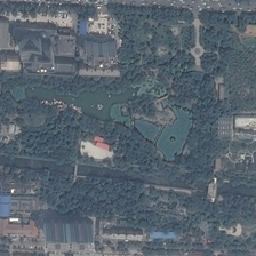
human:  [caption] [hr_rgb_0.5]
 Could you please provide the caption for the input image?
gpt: the park with dense trees and a pond is next to a road .

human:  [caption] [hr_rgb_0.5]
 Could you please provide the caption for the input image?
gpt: Some lotus lakes are in the center of the park full of parks.

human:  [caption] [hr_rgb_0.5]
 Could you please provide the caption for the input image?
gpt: a park is located between a river and a road with lines of cars  which is surrounded by office buildings .

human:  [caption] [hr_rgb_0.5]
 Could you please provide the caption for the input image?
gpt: this green peaceful park with a green pond in it sits next to a residential area .

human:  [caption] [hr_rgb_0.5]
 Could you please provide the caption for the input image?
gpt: There is a lotus lake in the center of the park. There are many trees in the park.